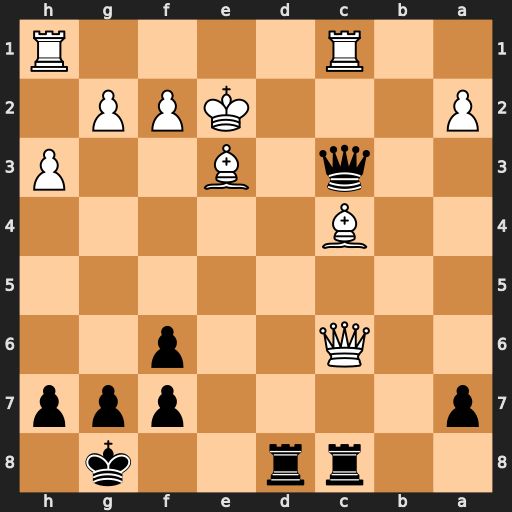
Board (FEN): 2rr2k1/p4ppp/2Q2p2/8/2B5/2q1B2P/P3KPP1/2R4R
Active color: b
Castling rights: -
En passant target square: -
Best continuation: Qb2+ Kf3 Rxc6